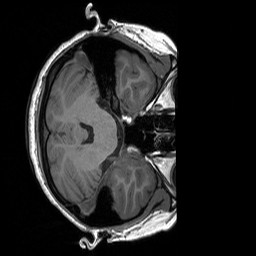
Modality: T1w
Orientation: axial
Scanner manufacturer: siemens
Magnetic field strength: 3 T
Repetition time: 1.76 s
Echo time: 0.0022 s